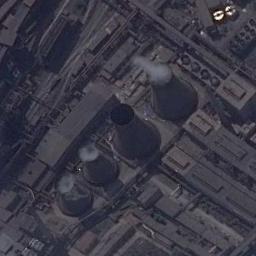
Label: thermal_power_station